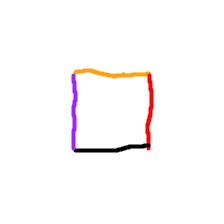
Shape: square